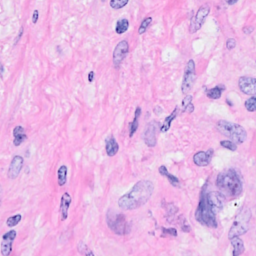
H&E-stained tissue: Breast